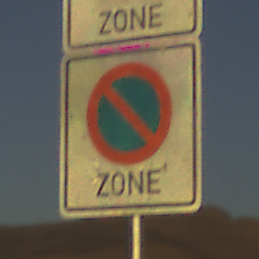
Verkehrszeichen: BeginnEingeschraenktesHalteverbotZone
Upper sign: BeginnZone20
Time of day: SunriseSunset
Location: Outdoor (Nature)
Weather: Clear
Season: NotSpecified
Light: Natural